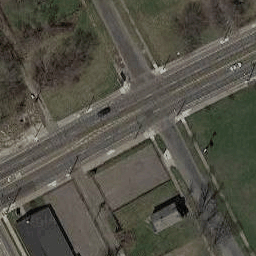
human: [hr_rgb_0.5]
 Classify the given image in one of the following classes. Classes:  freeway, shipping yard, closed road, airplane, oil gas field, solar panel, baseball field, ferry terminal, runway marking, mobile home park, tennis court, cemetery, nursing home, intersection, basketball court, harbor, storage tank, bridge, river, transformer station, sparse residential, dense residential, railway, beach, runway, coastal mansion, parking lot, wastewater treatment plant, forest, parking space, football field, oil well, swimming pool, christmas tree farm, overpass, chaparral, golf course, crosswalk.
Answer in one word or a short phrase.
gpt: intersection